This plot shows a bearing's acceleration signal over time (raw waveform). Classify the bearing condition as one of: normal, inner_race, outer_race, ball.
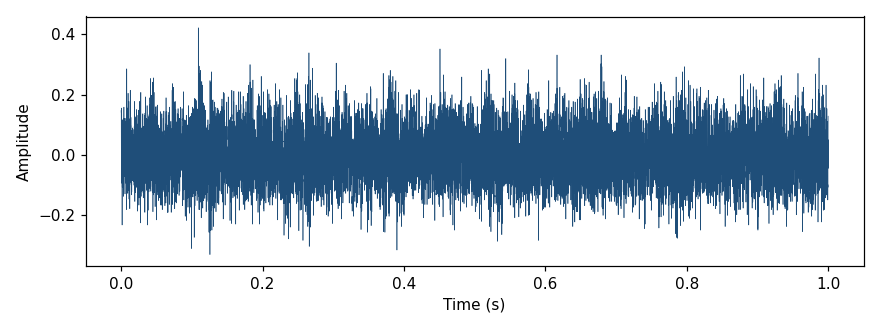
Answer: normal